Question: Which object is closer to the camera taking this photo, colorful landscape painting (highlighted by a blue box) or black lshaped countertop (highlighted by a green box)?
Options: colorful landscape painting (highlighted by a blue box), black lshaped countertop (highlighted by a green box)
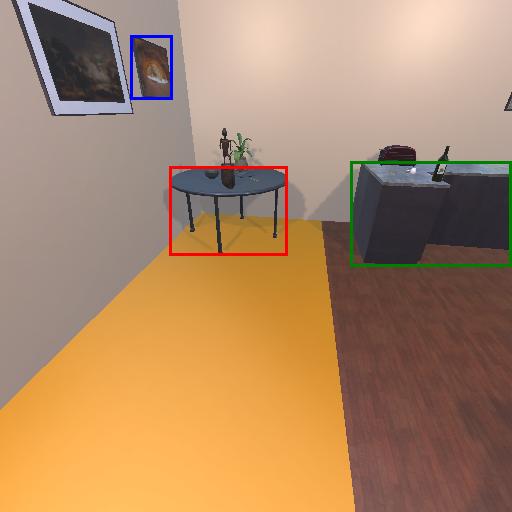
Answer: colorful landscape painting (highlighted by a blue box)